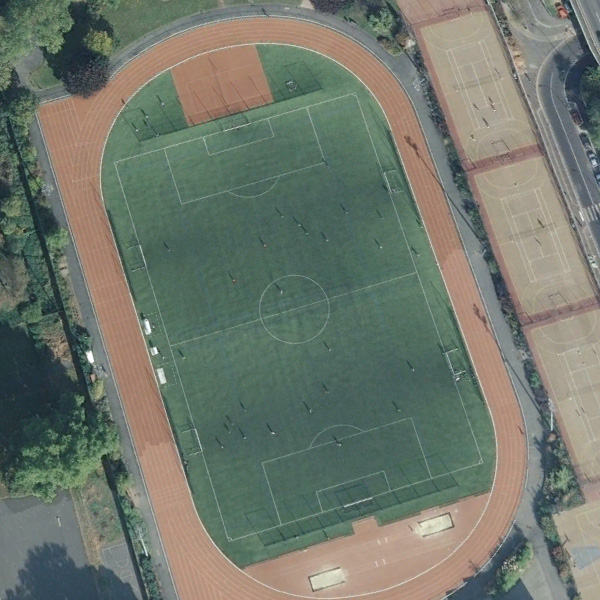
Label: Playground